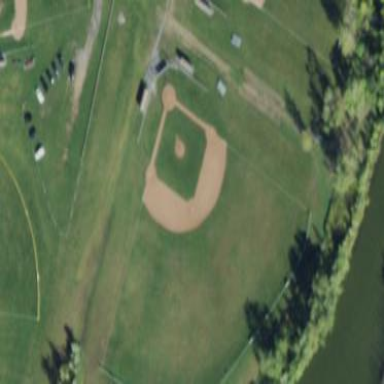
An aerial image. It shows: Baseball pitch for leisure land activities.